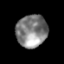
Tissue: lung
Cell type: Epithelial cells
Senescence score: 0.24
Nuclear area (px): 984
Mean DAPI intensity: 130.879